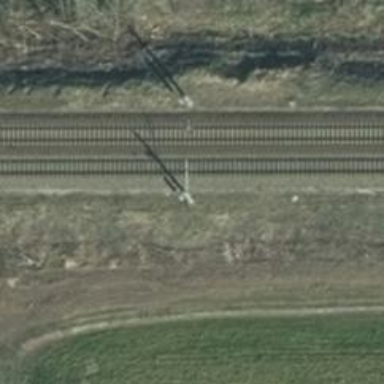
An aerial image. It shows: Railway milestone with catenary mast.